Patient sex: F
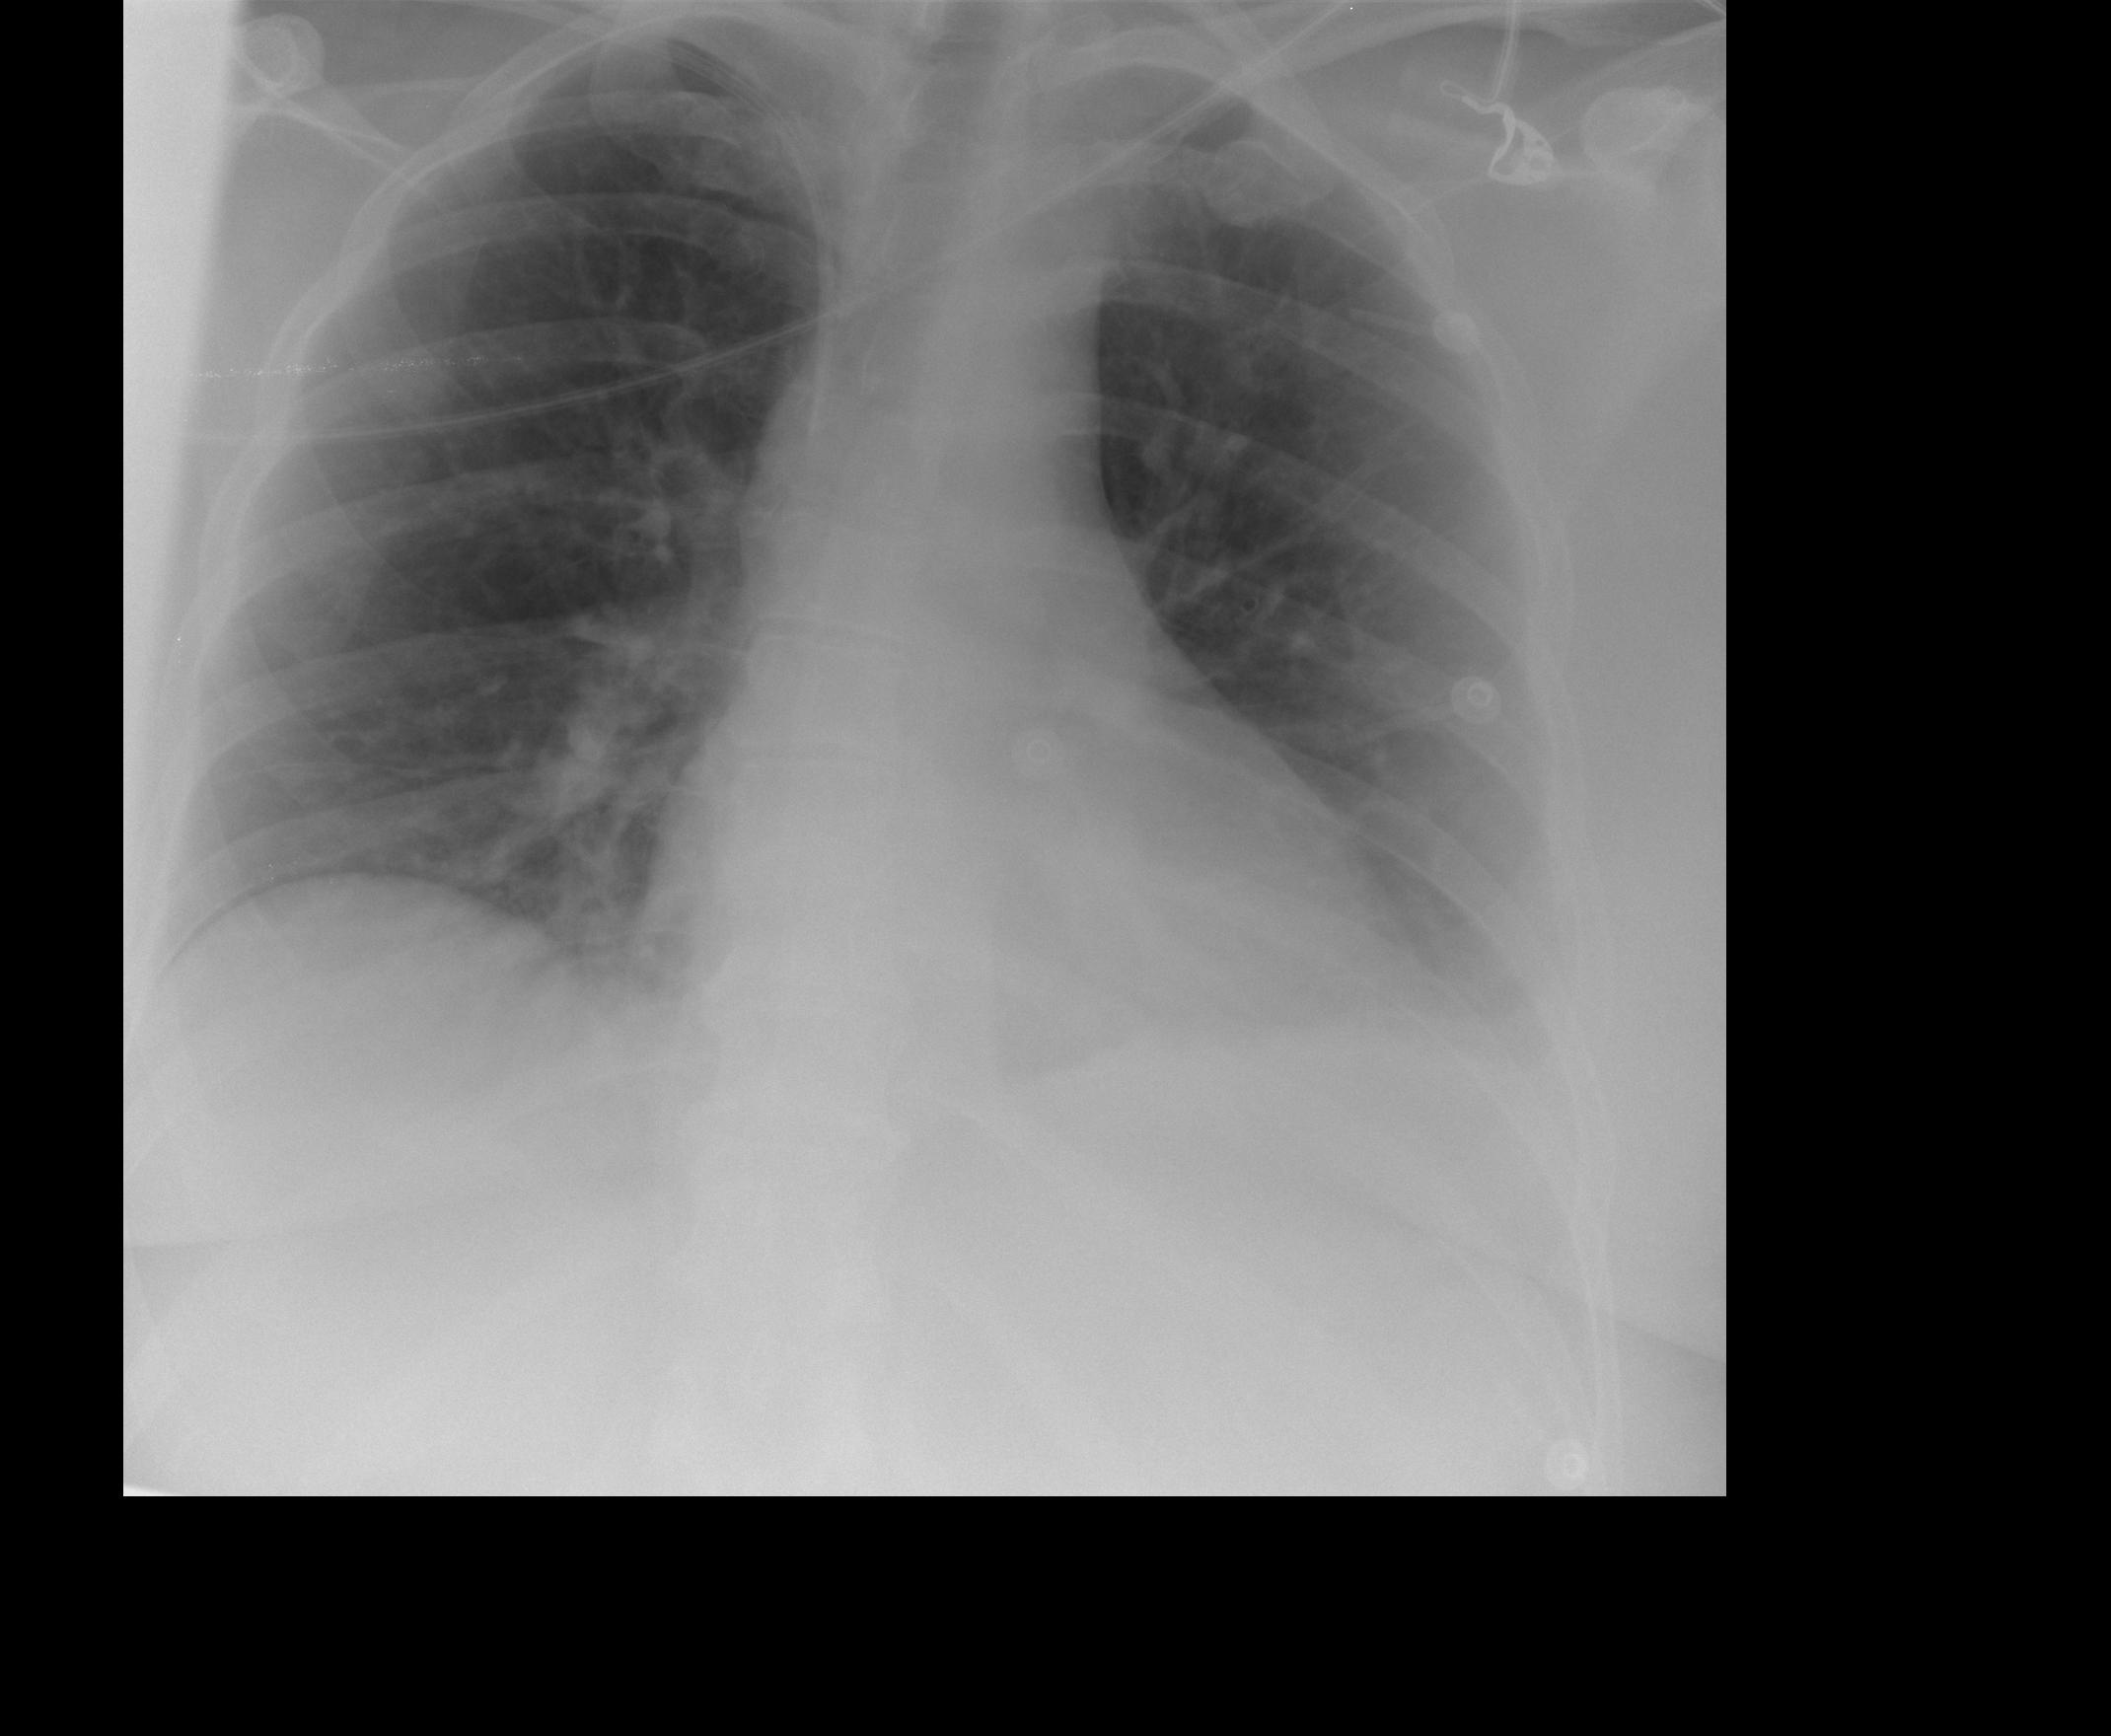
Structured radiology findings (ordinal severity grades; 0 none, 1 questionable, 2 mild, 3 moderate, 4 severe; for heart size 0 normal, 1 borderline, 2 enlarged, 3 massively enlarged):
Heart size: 0
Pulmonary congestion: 0
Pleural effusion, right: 0
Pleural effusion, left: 2
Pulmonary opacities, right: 0
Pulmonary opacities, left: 0
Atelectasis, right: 0
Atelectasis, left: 2